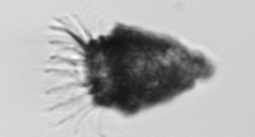
Label: Tintinnopsis